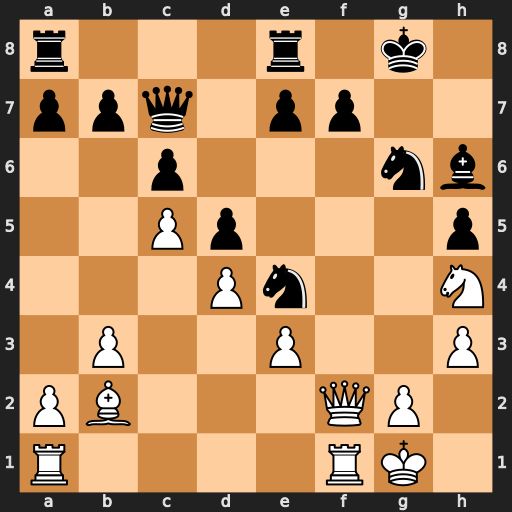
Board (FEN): r3r1k1/ppq1pp2/2p3nb/2Pp3p/3Pn2N/1P2P2P/PB3QP1/R4RK1
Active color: w
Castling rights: -
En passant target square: -
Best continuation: Qxf7+ Kh8 Nxg6#